Question: '''
<div style="width:500px">
<input type="text"><input type="text"><input type="text">
</div>
'''
Inputs have width 31% and i will, that they fill the parent div in 100%. Auto margin for first two inputs. Like this:

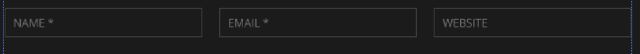
Answer: Please see below code.
'''
<div class="container">
<input type="text"><input type="text"><input type="text">
</div>
<style type="text/css">
.container {width:500px;}
.container input {width:30%;}
.container input:first-child {margin-right:5%;}
.container input:last-child {margin-left:5%;}
</style>
'''